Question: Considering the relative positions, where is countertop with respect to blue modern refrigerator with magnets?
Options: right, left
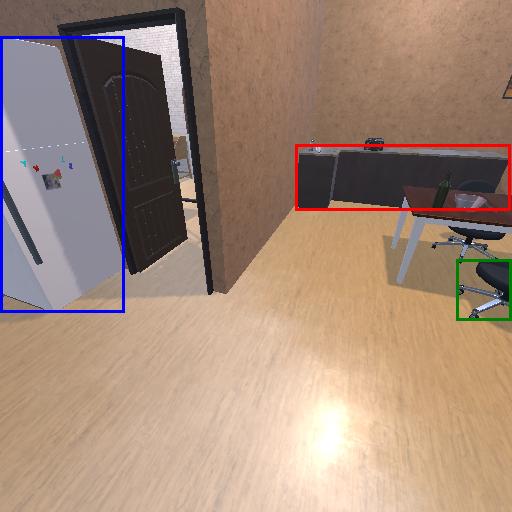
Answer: right